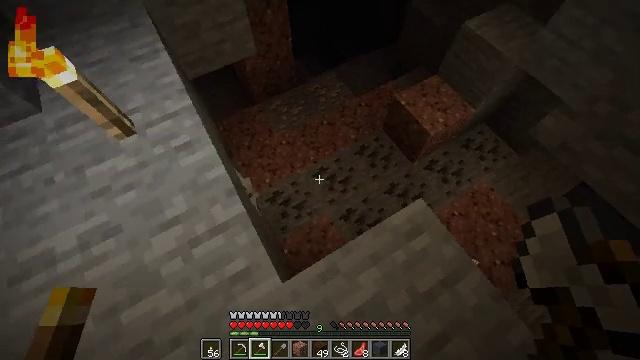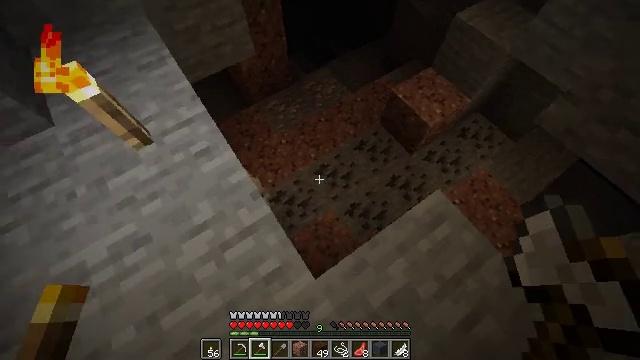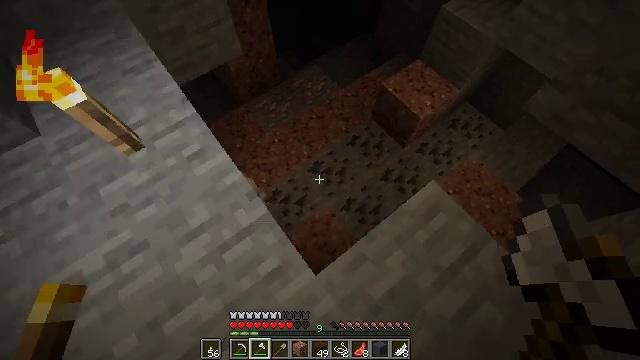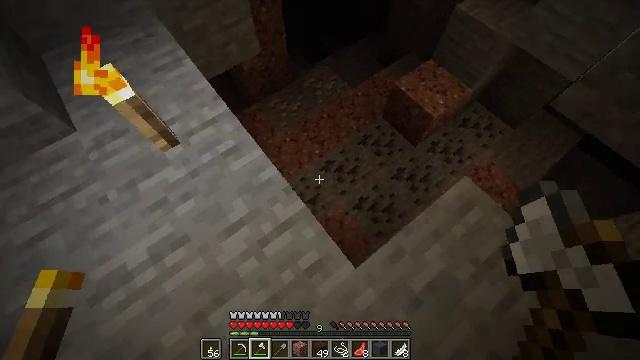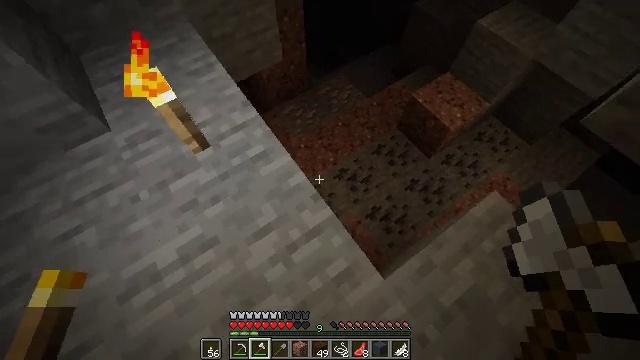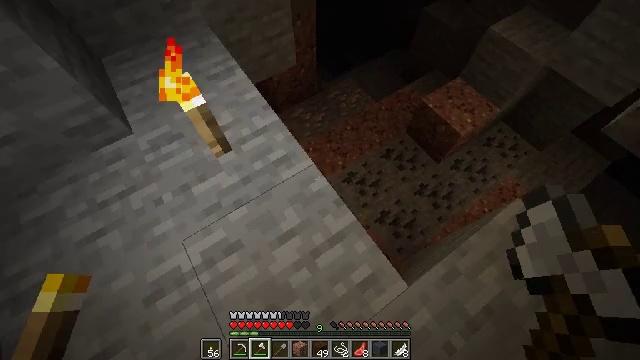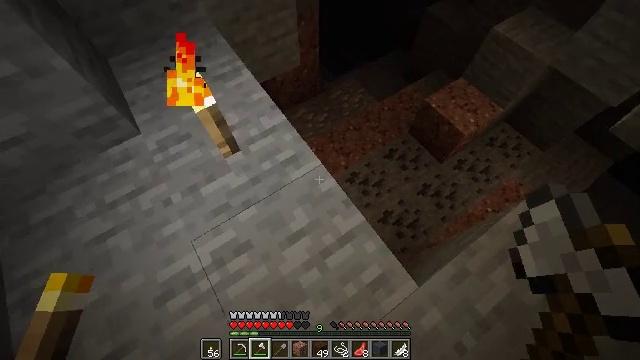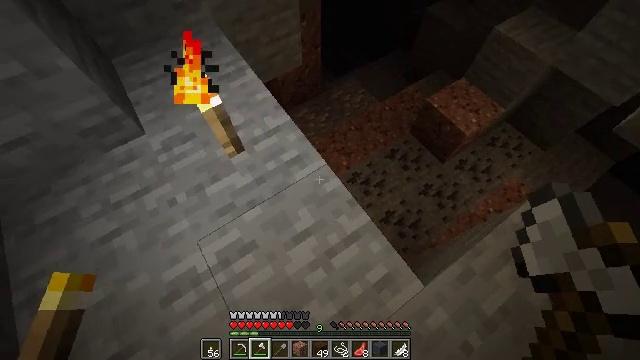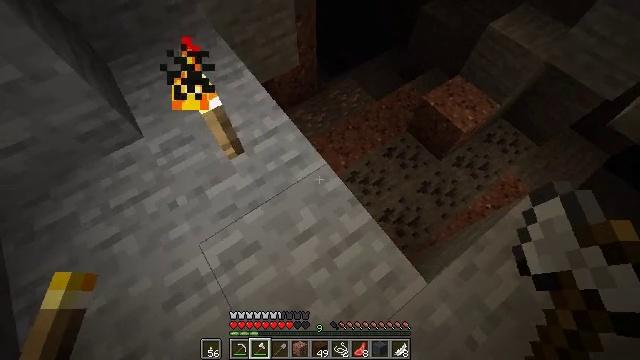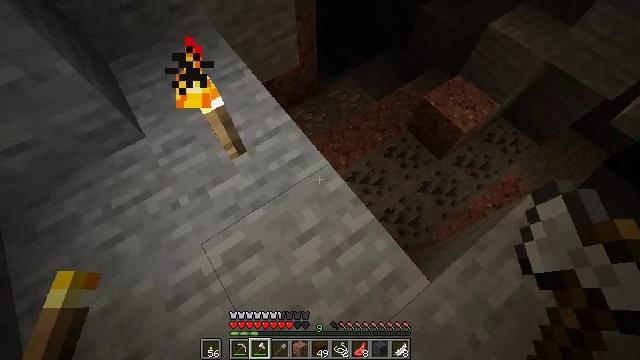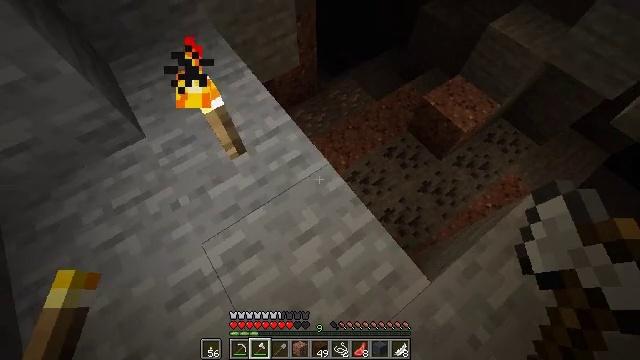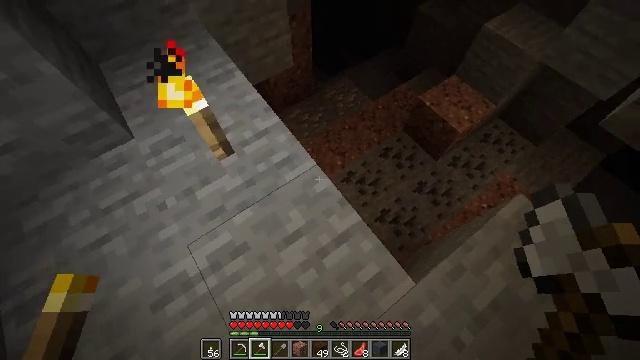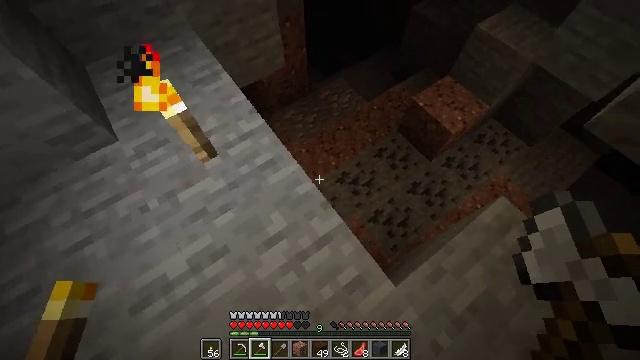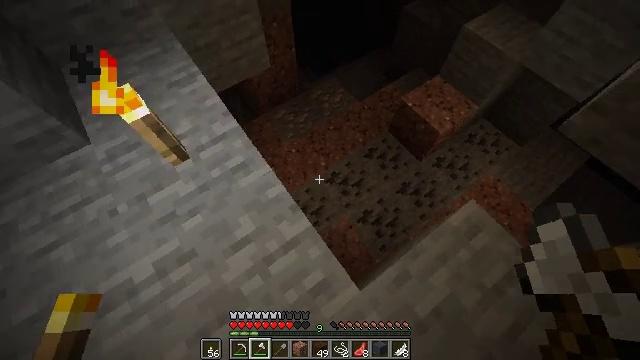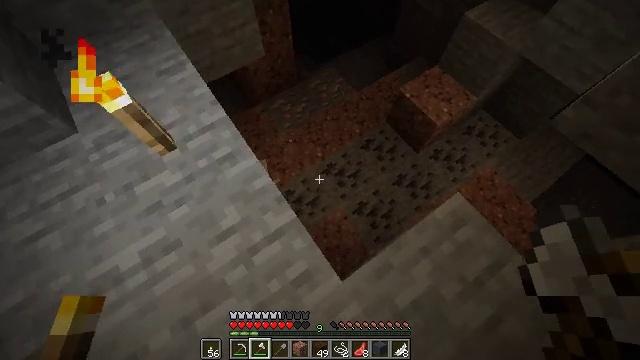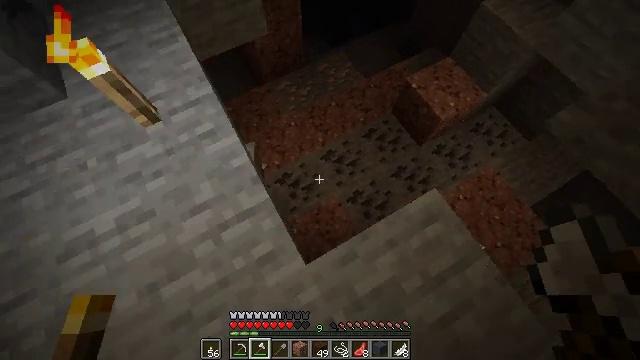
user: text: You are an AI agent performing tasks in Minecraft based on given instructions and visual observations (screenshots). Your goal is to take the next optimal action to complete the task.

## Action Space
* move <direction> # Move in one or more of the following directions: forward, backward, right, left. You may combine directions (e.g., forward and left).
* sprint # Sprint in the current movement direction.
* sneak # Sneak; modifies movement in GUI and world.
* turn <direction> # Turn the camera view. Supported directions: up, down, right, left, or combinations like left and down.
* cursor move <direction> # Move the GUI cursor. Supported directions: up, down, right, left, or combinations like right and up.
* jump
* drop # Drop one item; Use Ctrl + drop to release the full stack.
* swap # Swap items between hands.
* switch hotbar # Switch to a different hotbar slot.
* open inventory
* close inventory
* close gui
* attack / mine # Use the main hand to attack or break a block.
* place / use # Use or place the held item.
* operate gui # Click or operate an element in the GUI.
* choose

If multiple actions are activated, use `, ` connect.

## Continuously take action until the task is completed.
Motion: motion action
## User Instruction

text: Kill mobs.
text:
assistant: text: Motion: move left, turn right
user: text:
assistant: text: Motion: move left, turn right
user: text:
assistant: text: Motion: move left
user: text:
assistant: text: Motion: turn left and up
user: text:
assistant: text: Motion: no_op
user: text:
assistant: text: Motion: no_op
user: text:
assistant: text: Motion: no_op
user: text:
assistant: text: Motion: turn right
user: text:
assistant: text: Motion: no_op
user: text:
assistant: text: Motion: no_op
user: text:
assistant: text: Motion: move right
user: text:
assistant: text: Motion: move right
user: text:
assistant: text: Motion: move right
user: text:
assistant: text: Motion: move right, turn down
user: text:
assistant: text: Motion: move right, turn left and down
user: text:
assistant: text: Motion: move right, turn left and down
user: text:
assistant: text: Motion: turn left and down
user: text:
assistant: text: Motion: turn left
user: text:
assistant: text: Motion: move left, turn left
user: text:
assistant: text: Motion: move left
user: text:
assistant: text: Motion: move left
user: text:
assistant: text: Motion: move left
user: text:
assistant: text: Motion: move left, turn right
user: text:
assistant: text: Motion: move left, turn right and up
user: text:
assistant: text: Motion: move left, turn right
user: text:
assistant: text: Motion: turn right
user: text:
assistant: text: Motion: move right
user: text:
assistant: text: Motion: move right
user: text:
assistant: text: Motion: move right
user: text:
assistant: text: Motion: move right